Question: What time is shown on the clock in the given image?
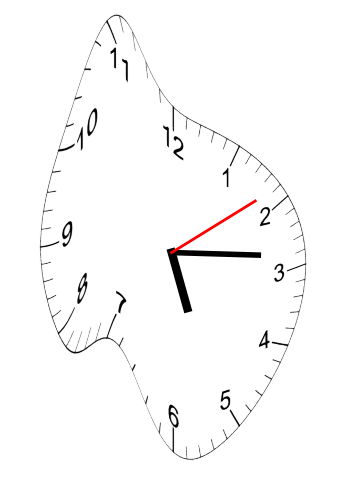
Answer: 05:14:09